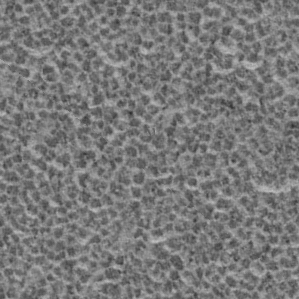
Label: frost